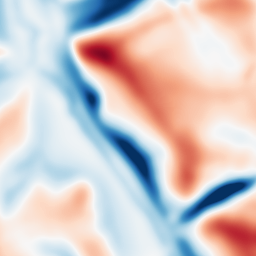
Category: multiscale
Decomposition family: dog
Decomposition parameters: sigma_low: 5
sigma_high: 20
Upsampling method: edge_directed
Upsampling parameters: scale: 2
Upsampling scale: 2